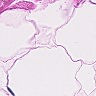
Metastatic tissue present: no